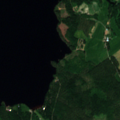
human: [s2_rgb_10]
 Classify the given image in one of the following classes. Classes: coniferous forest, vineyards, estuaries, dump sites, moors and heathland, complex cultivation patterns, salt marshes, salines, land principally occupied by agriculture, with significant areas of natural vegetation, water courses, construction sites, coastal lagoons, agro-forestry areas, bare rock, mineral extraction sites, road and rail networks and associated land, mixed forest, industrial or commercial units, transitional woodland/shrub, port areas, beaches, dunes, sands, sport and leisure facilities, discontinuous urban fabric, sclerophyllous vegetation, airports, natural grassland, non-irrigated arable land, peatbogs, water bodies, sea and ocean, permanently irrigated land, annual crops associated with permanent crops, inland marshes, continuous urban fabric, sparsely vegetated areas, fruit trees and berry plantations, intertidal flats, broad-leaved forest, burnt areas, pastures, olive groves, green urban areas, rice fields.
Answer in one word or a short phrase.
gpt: land principally occupied by agriculture, with significant areas of natural vegetation, coniferous forest, mixed forest, water bodies